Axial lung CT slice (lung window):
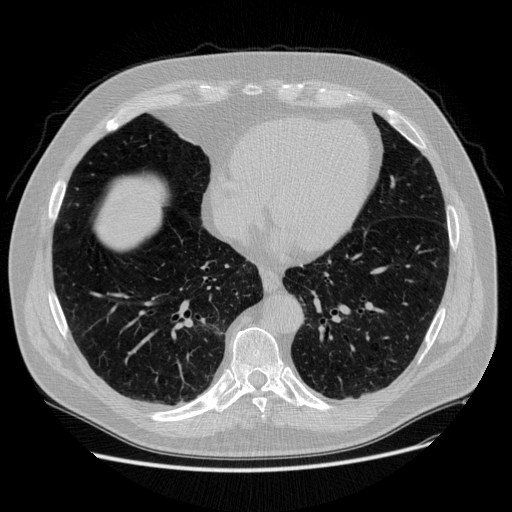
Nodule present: no